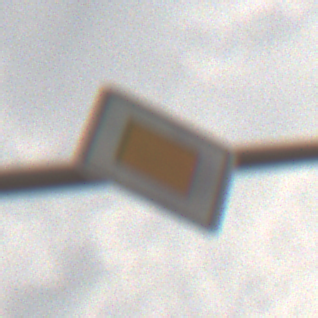
Verkehrszeichen: Vorfahrtsstrasse
Umgebung: Outdoor, Nature
Tageszeit: MorningAfternoon
Wetter: Overcast
Licht: Natural
Jahreszeit: NotSpecified
Kontrast: LowContrast